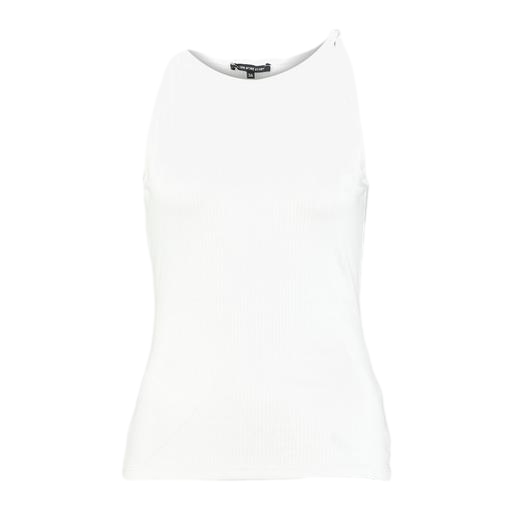
white ribbed tank, white tank top, white bellevue tank top, white background